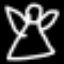
Label: angel